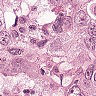
Metastatic tissue present: yes